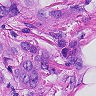
Metastatic tissue present: yes